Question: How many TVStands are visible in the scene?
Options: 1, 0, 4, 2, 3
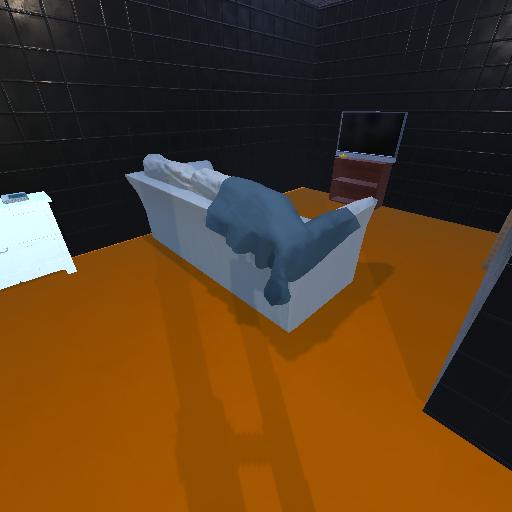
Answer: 1